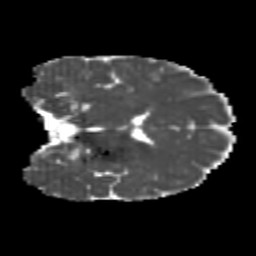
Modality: MD
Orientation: coronal
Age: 24
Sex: male
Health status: healthy
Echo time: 0.074 s